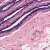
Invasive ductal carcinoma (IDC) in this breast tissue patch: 0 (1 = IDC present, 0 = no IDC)